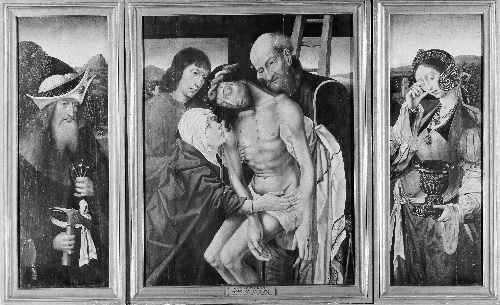
Title: The Descent from the Cross
Artist: Master of the Holy Blood
Artist bio: Netherlandish, ca. 1520
Object type: Painting, triptych
Classification: Paintings
Medium: Oil on wood
Dimensions: Central panel, overall 36 x 28 1/2 in. (91.4 x 72.4 cm), painted surface 35 5/8 x 28 1/2 in. (90.5 x 72.4 cm); left panel, overall 36 x 12 3/8 in. (91.4 x 31.4 cm), painted surface 35 1/2 x 12 3/8 in.(90.2 x 31.4 cm); right panel, overall 35 7/8 x 12 5/8 in. (91.1 x 32.1 cm), painted surface 35 3/8 x 12 1/2 in. (89.9 x 31.8 cm)
Department: European Paintings
Credit line: Gift of Clyde Fitch and Ferdinand Gottschalk, 1917
Accession year: 1917
Repository: Metropolitan Museum of Art, New York, NY
Tags: Descent from the Cross|Christ|Mary Magdalene|Saint John the Evangelist|Virgin Mary|Hammers